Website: bh-photo
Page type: address-validator
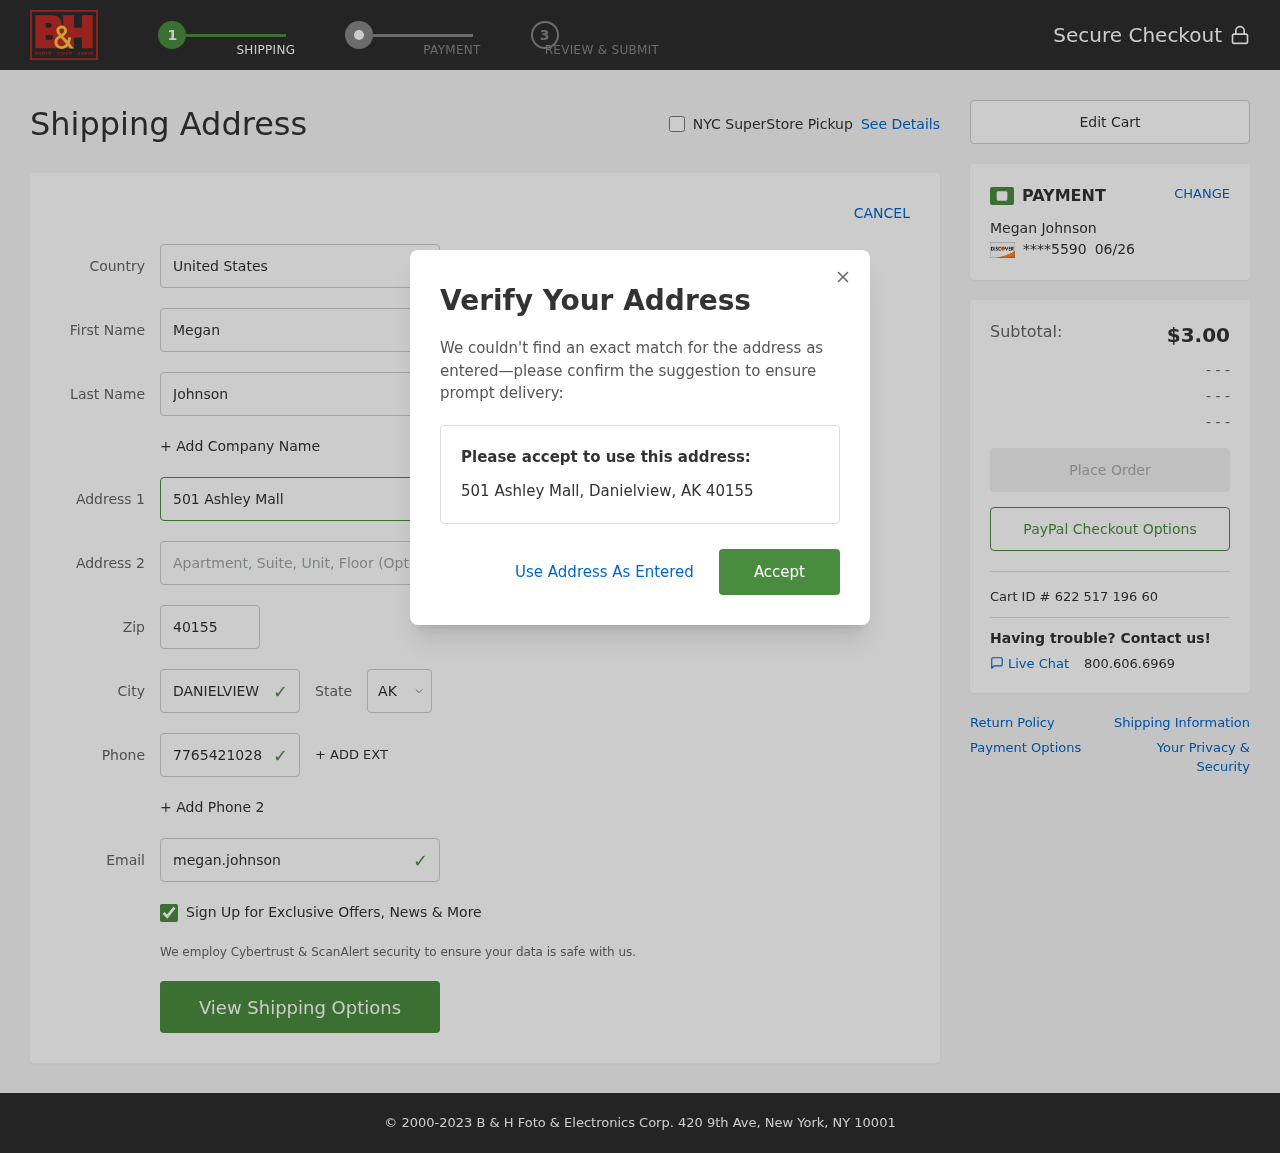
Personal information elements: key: PII_CARD_EXPIRY
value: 06/26
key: PII_CARD_LAST4
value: ****5590
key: PII_CITY
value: Danielview
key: PII_COUNTRY
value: United States
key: PII_EMAIL
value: megan.johnson@gmail.com
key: PII_FIRSTNAME
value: Megan
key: PII_FULLNAME
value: Megan Johnson
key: PII_LASTNAME
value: Johnson
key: PII_PHONE
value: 7765421028
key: PII_POSTCODE
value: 40155
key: PII_STATE_ABBR
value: AK
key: PII_STREET
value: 501 Ashley Mall
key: PII_CITY_STATE_ZIP
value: Danielview, AK 40155
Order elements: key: ORDER_SUBTOTAL
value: $3.00
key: ORDER_ID
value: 622 517 196 60